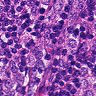
Metastatic tissue present: yes